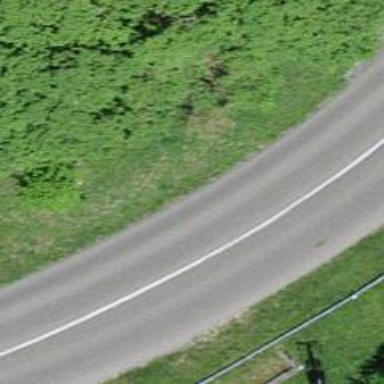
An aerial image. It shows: Tertiary road with asphalt surface.